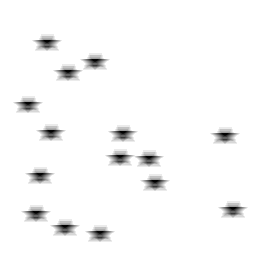
Squares: 0
Triangles: 0
Stars: 15
Total shapes: 15